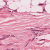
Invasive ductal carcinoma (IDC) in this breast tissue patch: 1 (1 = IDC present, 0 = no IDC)